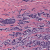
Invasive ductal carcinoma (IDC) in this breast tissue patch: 1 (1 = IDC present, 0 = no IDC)